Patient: sex M, age 76
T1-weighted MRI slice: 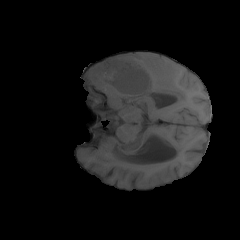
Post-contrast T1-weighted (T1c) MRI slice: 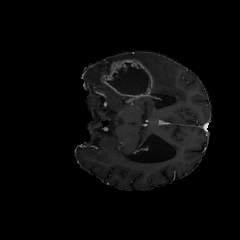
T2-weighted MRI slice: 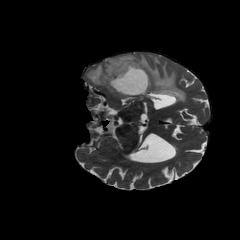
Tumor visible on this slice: yes
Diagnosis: Glioblastoma, IDH-wildtype
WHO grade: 4